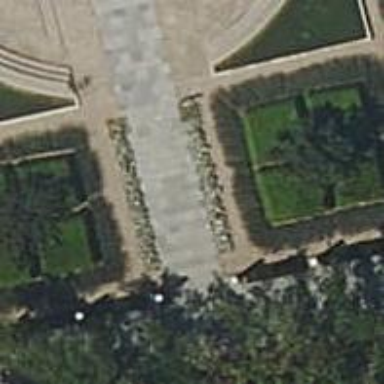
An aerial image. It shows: Garden enclosed by hedge.